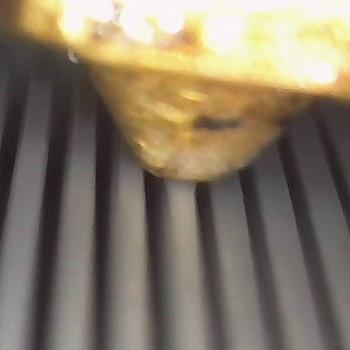
Flow rate: 61%